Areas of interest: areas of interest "Hotel"
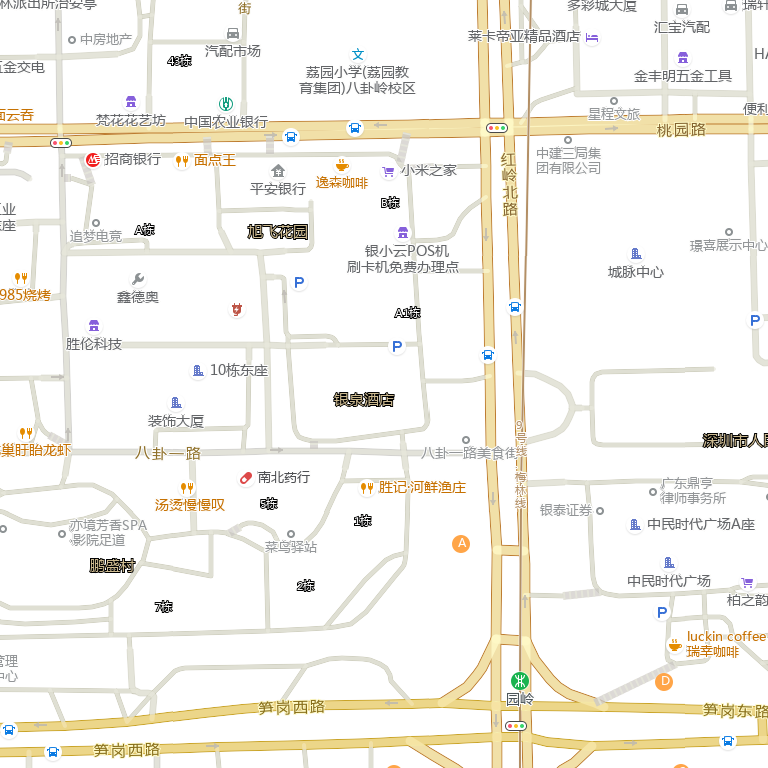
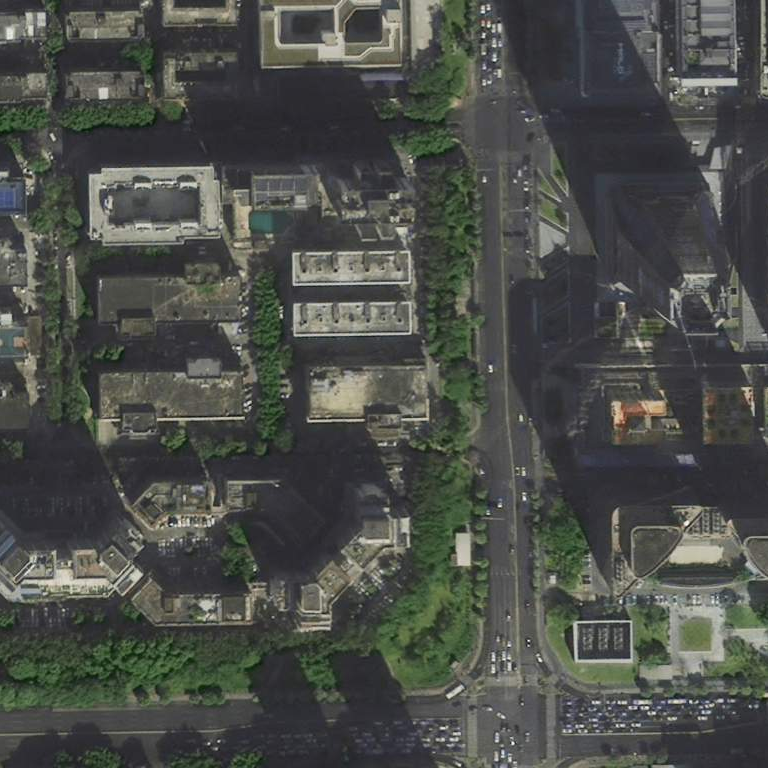